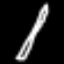
Label: pencil